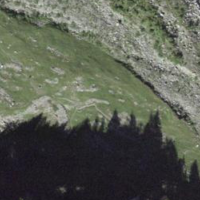
EUNIS habitat code: 23
Species observed at this site:
Hesperia comma
Colias croceus
Boloria titania
Lasiommata maera
Cyaniris semiargus
Turdus viscivorus
Argynnis paphia
Fabriciana niobe
Papilio machaon
Cruciata laevipes
Phoenicurus ochruros
Fabriciana adippe
Cupido minimus
Gomphocerippus rufus
Aglais urticae
Pyrrhocorax graculus
Pieris brassicae